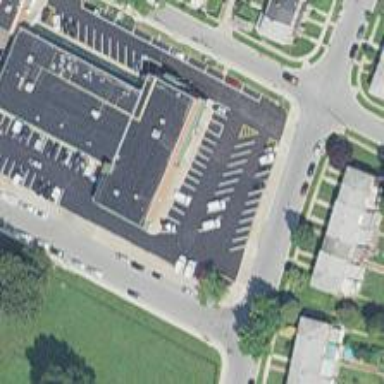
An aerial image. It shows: Convenience shop.